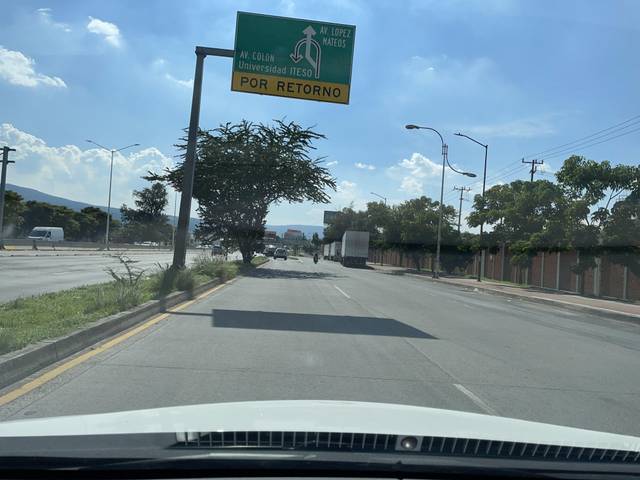
Region: Mexico
Coordinates: 20.611, -103.417